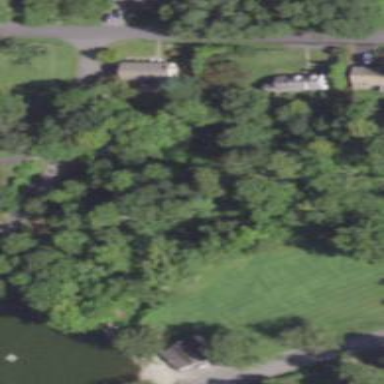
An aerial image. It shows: Forest with mix of leaf types.